Question: I am having trouble calculating the difference between two simple polygons.
Here is a drawing of the case I was testing when the problem appeared

The red polygon on the left is the subject polygon
The yellow polygon is the clip polygon
The polygon on the right is the result after using the clipper lib polygon difference.
Instead of having 2 squares (the red squares on the middle shape) I'm having this (the red polygon on the right). I tested with the intersection operation and it gives me the yellow polygon which is fine so no problem with intersection. I also tested with XOR operation whose output should be the same as difference in this specific case and actually it is the same (wrong) output.
Did anyone experience this?
EDIT: Ok actually the output polytree contains 1 polynode with a contour of 8 points. The (2,2) point appears twice in this contour.
I log the contour below:
(2,2)
(3,2)
(3,3)
(2,3)
(2,2)
(1,2)
(1,1)
(2,1)
So I guess this is ok and i can handle the output data to draw 2 squares by changing my drawing method (like using the ClipperLib SimplifyPolygon method)
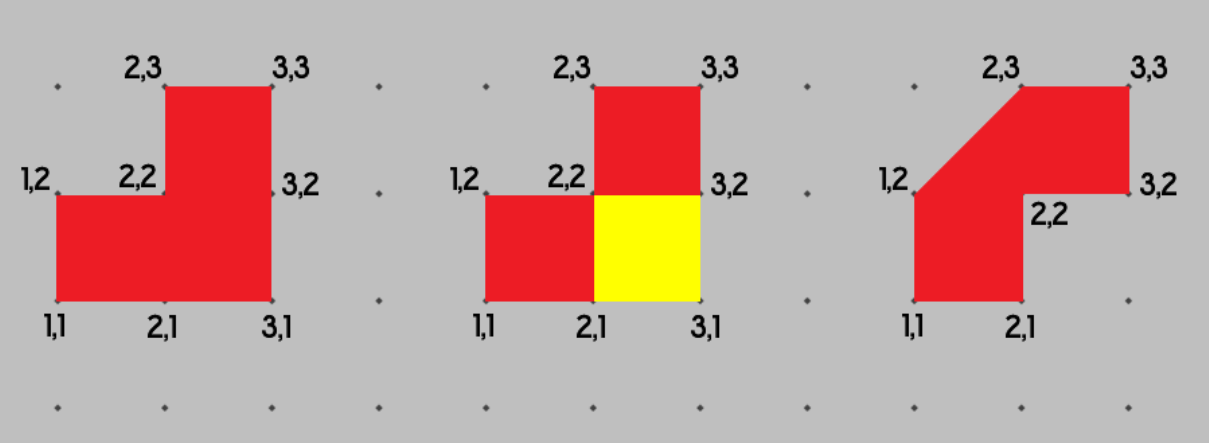
Answer: Problem Solved (see EDIT in the previous message)